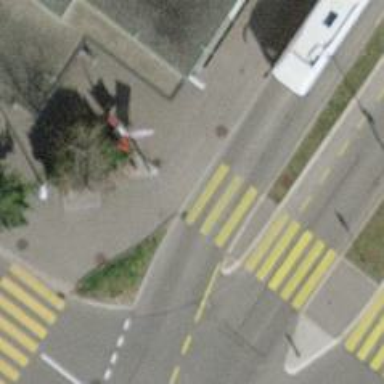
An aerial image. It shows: Marked road crossing.